Question: I want to display span tag after input tag.

But it displays before input tag.
Here I attached css and html code.
## http://jsfiddle.net/sarurakz/8j3r13ec/
'''
span{
float:right;
margin-right:1%;
}
input {
display: inline-block;
float: right;
margin-right:20%;
}
'''
:
'''
<p>Password<input type="password" name="pass" id="pass" size=18 maxlength=50 required></p>
<p>Confirm Password<input type="password" name="cpass" id="cpass" size=18 maxlength=50 required><span id='message'></span></p>
validation:
<script src="http://ajax.googleapis.com/ajax/libs/jquery/1.11.1/jquery.min.js"> </script>
<script>
$('#pass, #cpass').on('keyup', function () {
if ($('#pass').val() == $('#cpass').val()) {
$('#message').html('<img src="image/tick.png" width=15px height=15/>').css('color', 'green');
$("#phone").prop('disabled', false);
}
else{ $('#message').html('<img src="image/delete1.png" width=15px height=15/>').css('color', 'red');
$("#phone").prop('disabled', true);}
});
</script>
'''
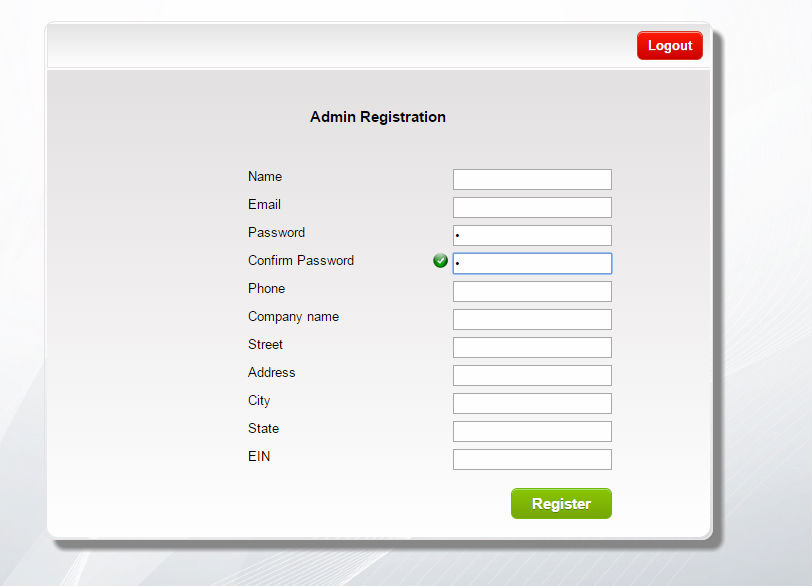
Answer: I was not having any image so i just placed a random text there in span
'''
span{
float:right;
margin-right: 8%;
margin-left: -17%;
}
input {
display: inline-block;
float: right;
margin-right:20%;}
'''
'''
<p>Password<input type="password" name="pass" id="pass" size=18 maxlength=50 required></p>
<p>Confirm Password<span id='message'>asdasd</span><input type="password" name="cpass" id="cpass" size=18 maxlength=50 required></p>
'''